Aerial crown-view tile of a tropical tree (Barro Colorado Island, Panama), acquired 20241216:
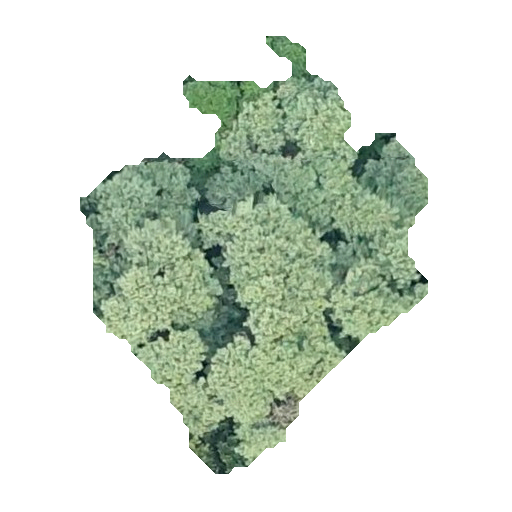
Species: Luehea seemannii
GBIF accepted scientific name: Luehea seemannii
Crown area: 125.043 m²